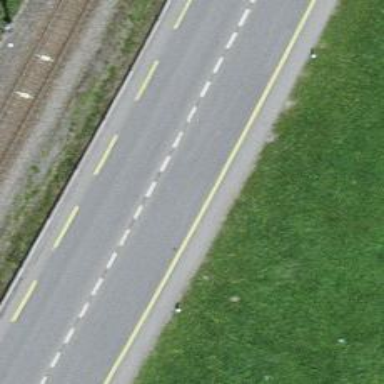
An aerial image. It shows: Asphalt road with primary highway designation. There is designated left lane for cyclists.